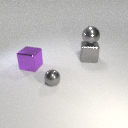
large gray metal cube to the right of small gray metal sphere